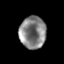
Tissue: prostate
Cell type: T cells
Senescence score: 0.3613
Nuclear area (px): 834
Mean DAPI intensity: 131.451